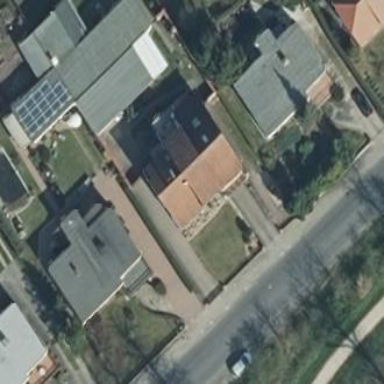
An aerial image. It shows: Detached building with gabled roof covered in red roof tiles. The roof is oriented along the building.